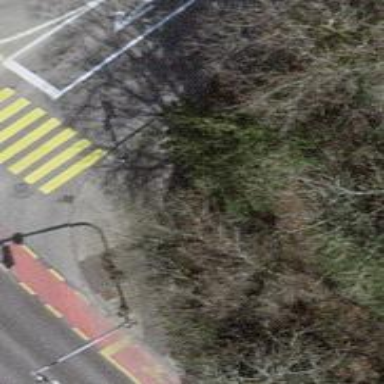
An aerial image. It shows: Asphalt sidewalk along the footway.